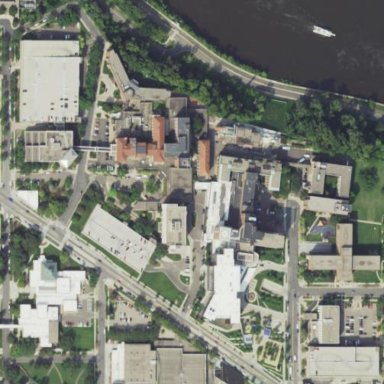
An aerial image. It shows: Hospital providing healthcare services.